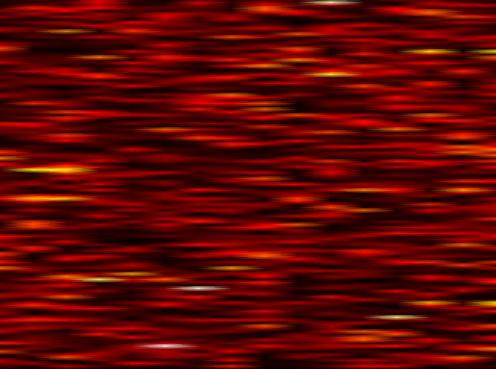
Label: OFDM